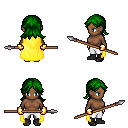
a pixel art fantasy rpg character, female body template, human, dark skin, yellow cape, white pants, green loose hair, gold gloves, black shoes, spear, four views (front, back, left, right), 2x2 character sprite sheet, small pixel art, hard edges, no anti-aliasing